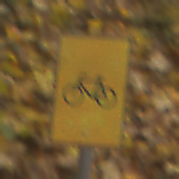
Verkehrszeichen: RadverkehrOhnePfeilsymbol
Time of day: MorningAfternoon
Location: Outdoor (Nature)
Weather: Overcast
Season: Autumn
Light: Natural